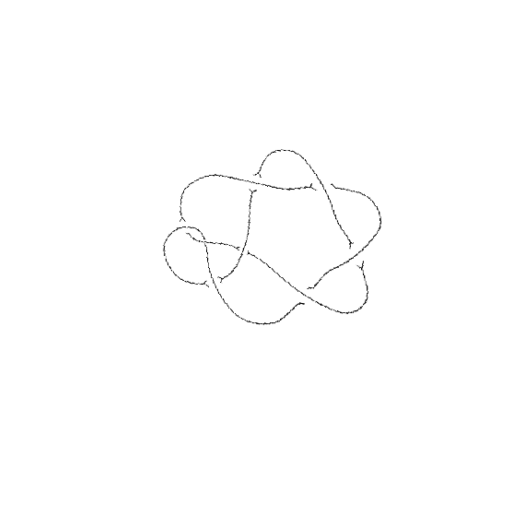
Crossing number: 8